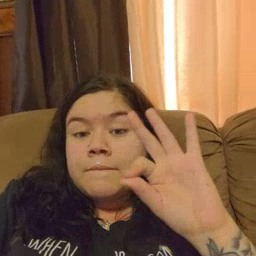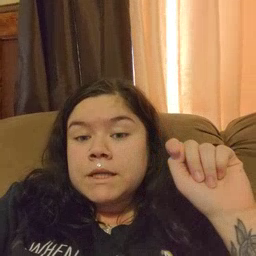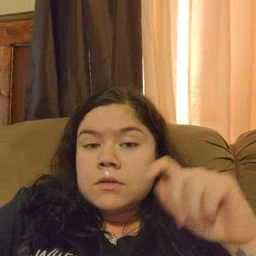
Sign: feet